Interaction volume radius: 5 \u00c5
Interaction volume height: 10 \u00c5
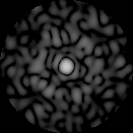
Disorder parameter: 0.8467